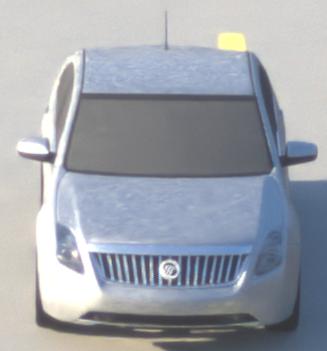
Make: Mercury
Model: Milan
Detailed model: -
Model produced from: 2009
Model produced until: 2010
Doors: 4
Color: white
Road condition: dry road
Daytime: sunrise or sunset
Contrast: medium contrast